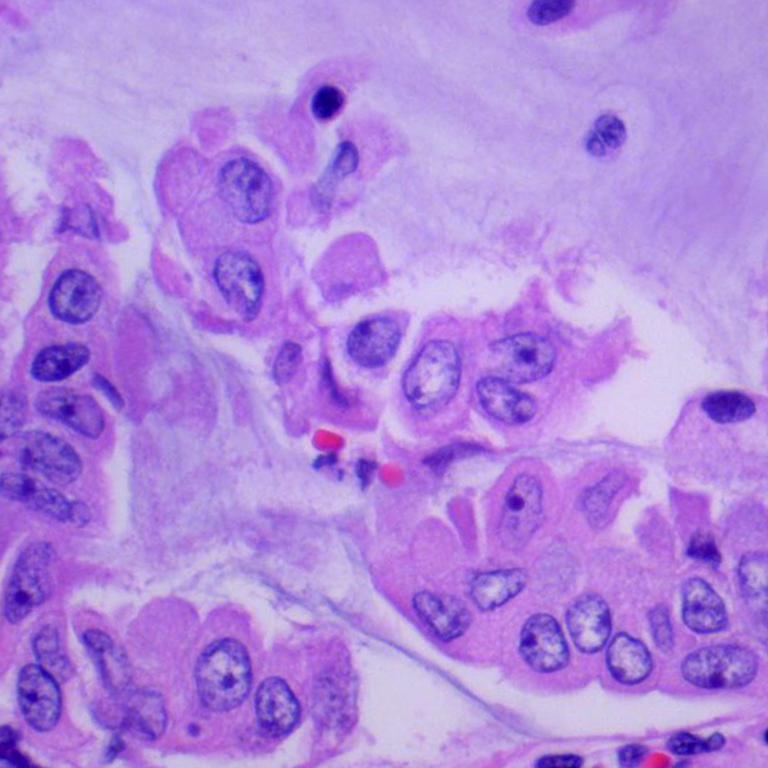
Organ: lung
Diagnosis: adenocarcinomas